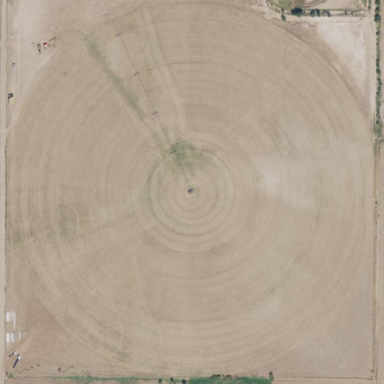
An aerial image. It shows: Farmland with pivot irrigation system.